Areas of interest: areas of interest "Wuhu Zhong'ai Automobile Sales and Service Co., Ltd."
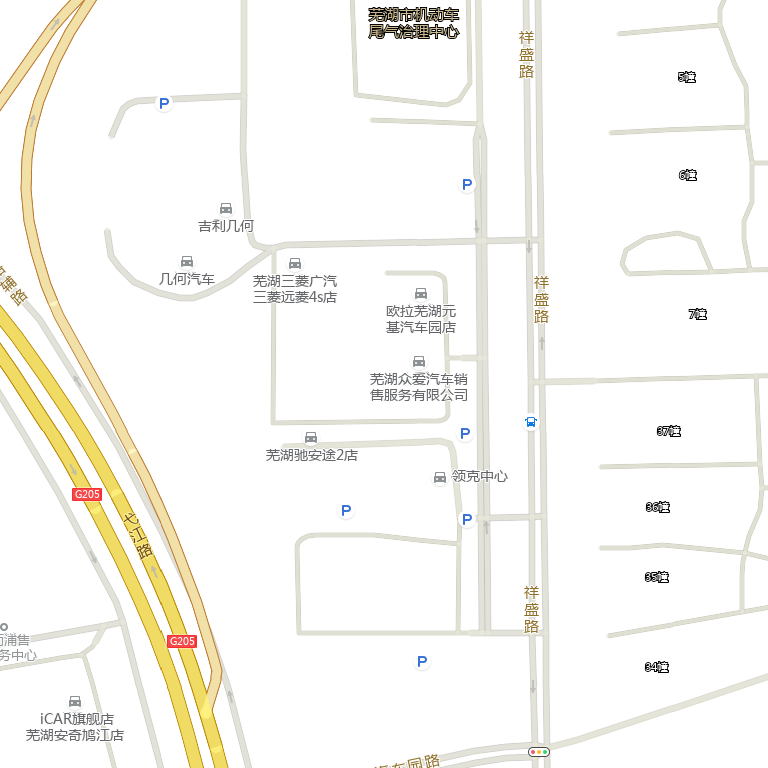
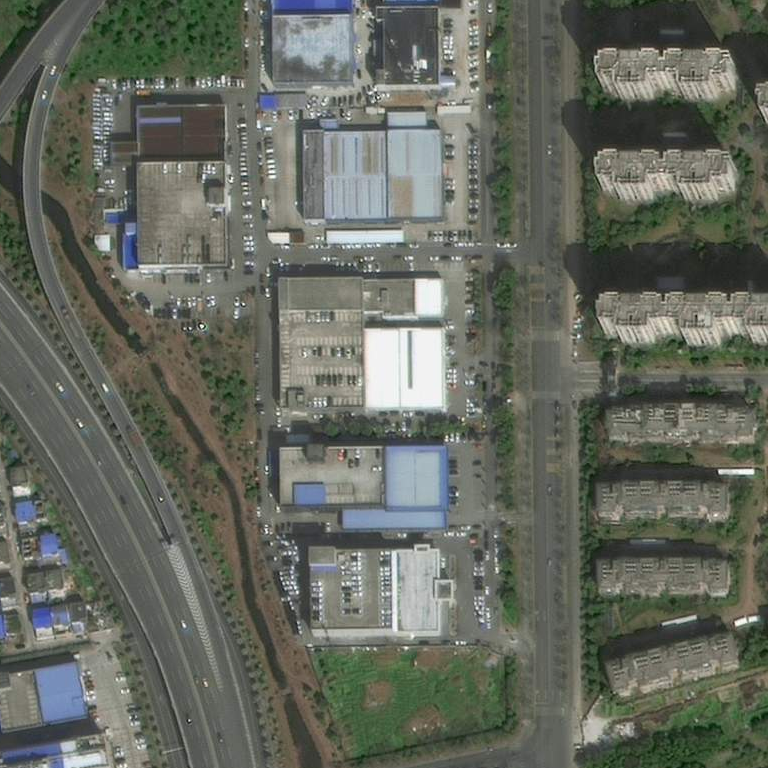